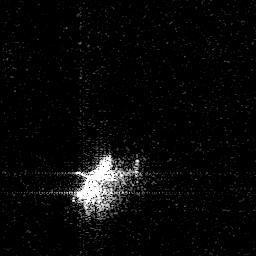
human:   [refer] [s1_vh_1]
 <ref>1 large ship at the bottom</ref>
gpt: <box>[[28, 62, 43, 81, 0]]</box>